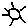
Label: sun